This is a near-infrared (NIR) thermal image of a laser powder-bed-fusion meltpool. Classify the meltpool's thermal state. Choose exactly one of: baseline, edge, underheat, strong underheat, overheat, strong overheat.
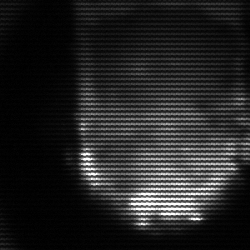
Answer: baseline